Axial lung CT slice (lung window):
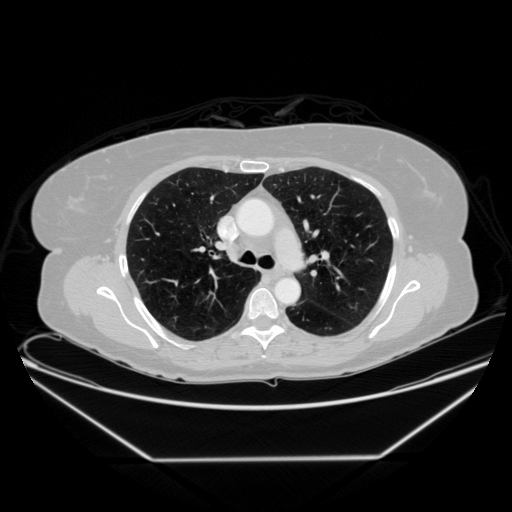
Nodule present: no